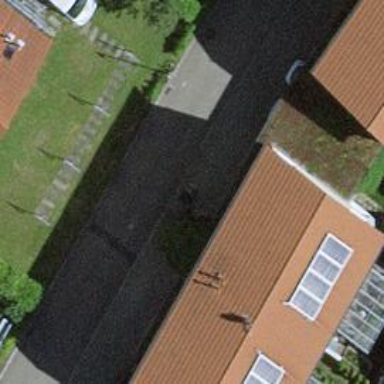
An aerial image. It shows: Living street.